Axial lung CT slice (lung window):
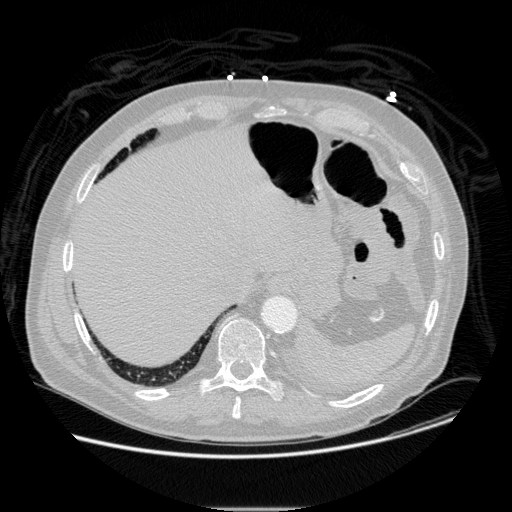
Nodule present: no